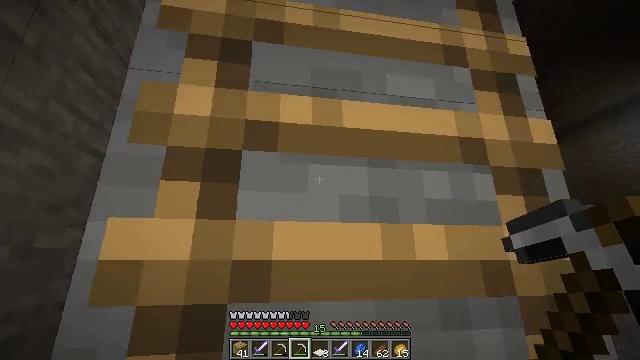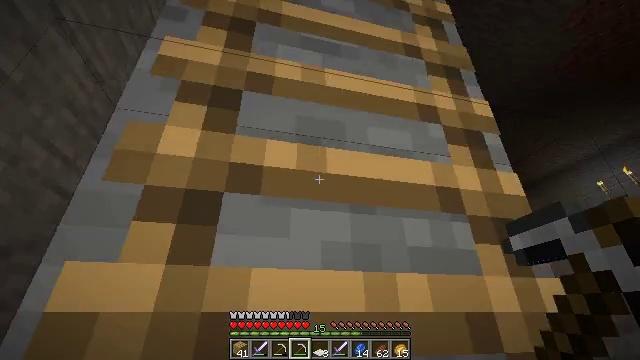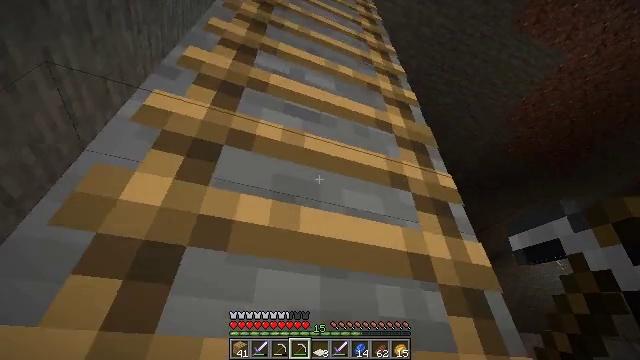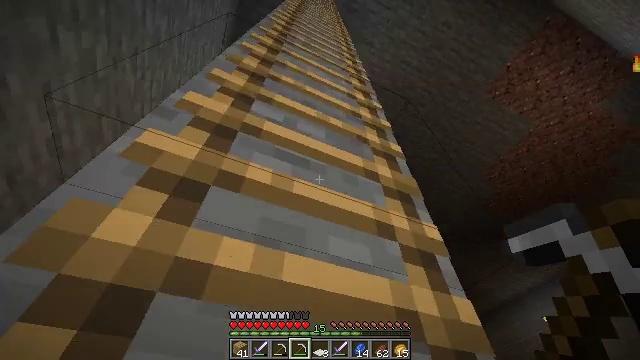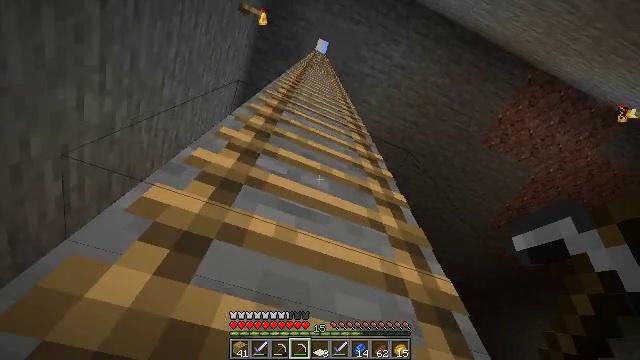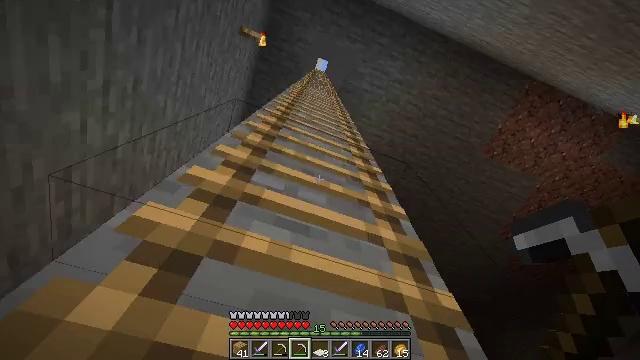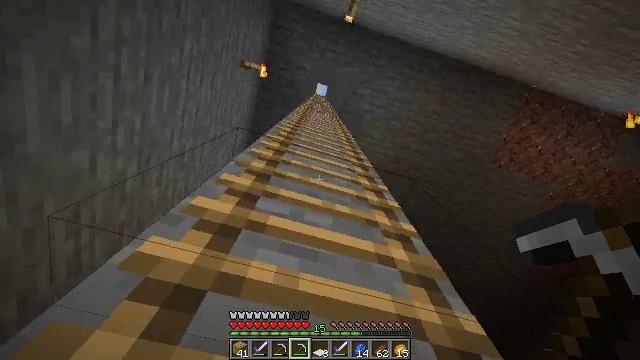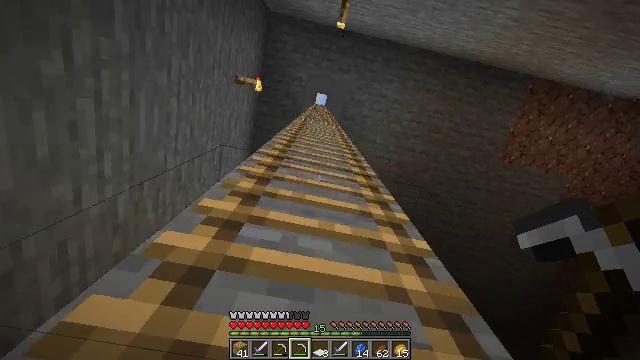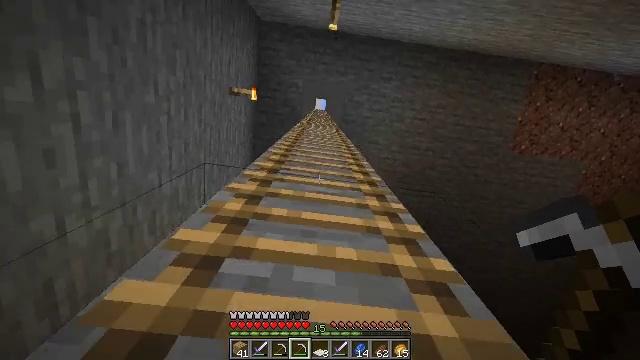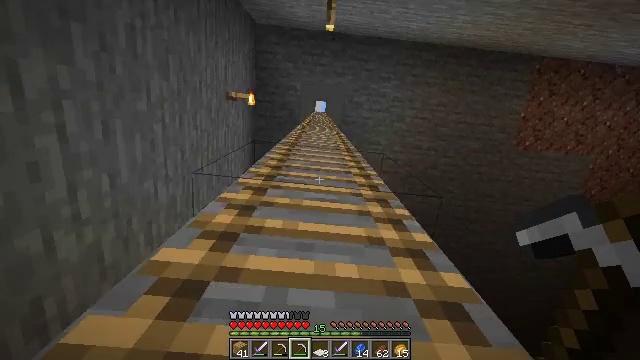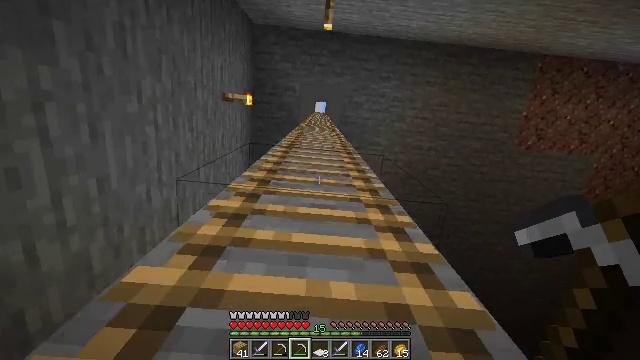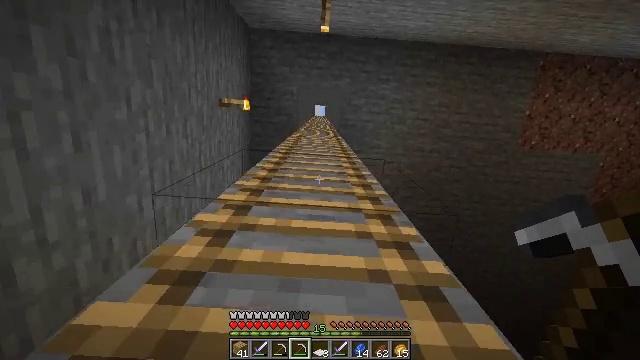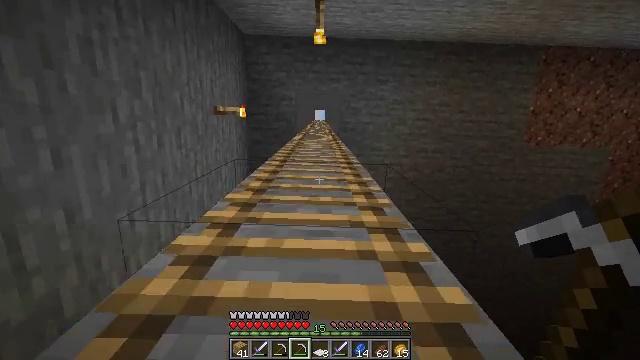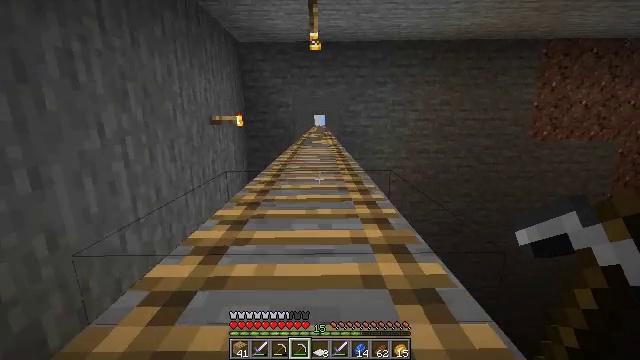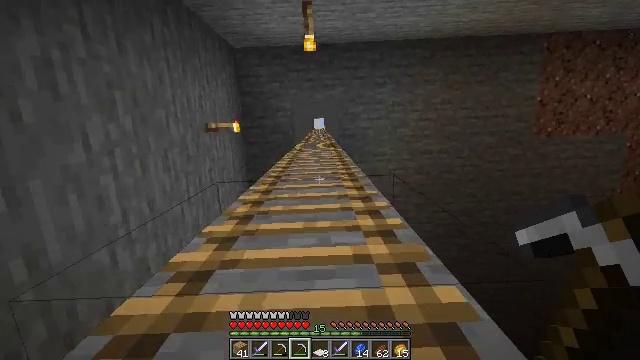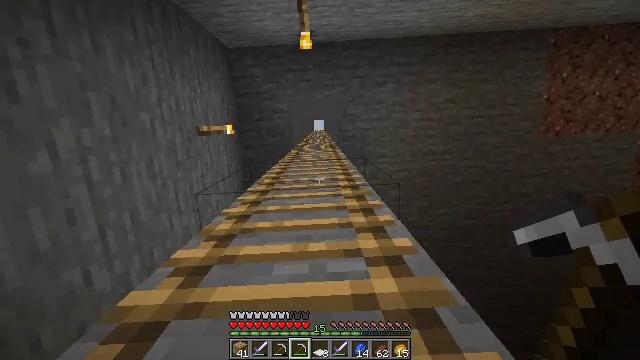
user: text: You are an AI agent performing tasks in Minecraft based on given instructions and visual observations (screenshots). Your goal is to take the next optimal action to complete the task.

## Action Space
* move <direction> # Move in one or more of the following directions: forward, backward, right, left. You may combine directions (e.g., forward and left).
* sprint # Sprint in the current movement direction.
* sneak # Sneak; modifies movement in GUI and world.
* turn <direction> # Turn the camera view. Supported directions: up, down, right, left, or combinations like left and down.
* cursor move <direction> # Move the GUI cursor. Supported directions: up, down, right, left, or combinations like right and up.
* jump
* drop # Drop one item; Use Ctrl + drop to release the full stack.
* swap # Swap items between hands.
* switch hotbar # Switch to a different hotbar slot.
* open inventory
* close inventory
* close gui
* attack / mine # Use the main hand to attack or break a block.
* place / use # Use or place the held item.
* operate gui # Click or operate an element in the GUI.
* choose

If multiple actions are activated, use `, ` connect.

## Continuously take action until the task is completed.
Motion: motion action
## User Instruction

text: Break the jungle sapling to collect it.
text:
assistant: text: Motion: turn right and up
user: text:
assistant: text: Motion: turn right and up
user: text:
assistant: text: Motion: turn right and up
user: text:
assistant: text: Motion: turn left and up
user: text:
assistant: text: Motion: move forward, turn left and up
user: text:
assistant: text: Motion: move forward, turn left and up
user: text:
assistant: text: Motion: move forward, turn left and up
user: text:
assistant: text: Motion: move forward, turn left and up
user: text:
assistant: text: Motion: move forward, turn left
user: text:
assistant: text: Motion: move forward, jump
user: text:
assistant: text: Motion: move forward, turn left, jump
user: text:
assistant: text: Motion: move forward, turn left, jump
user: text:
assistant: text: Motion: move forward, turn left and up, jump
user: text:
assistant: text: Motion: move forward, turn left, jump
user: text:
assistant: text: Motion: move forward, jump
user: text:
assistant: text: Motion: move forward, jump
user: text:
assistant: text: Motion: move forward, jump
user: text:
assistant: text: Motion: move forward, sprint, turn left and up, jump
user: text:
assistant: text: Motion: move forward, sprint, turn left, jump
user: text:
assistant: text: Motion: move forward, sprint, jump
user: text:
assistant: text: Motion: move forward, sprint, jump
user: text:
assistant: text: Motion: move forward, sprint, jump
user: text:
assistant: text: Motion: move forward, jump
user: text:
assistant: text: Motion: move forward, jump
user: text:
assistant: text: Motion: move forward, jump
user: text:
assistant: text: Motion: move forward, jump
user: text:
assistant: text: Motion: move forward, sprint, jump
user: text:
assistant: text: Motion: move forward, sprint, turn right, jump
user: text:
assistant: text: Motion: move forward, sprint, turn right, jump
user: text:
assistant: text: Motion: move forward, sprint, turn right, jump